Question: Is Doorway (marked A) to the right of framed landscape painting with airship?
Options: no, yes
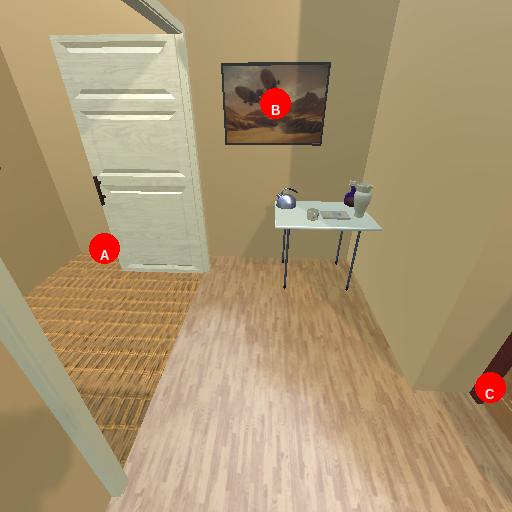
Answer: no